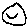
Label: smiley face